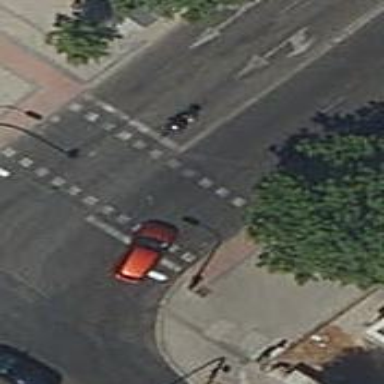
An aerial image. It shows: Uncontrolled footway crossing with markings.